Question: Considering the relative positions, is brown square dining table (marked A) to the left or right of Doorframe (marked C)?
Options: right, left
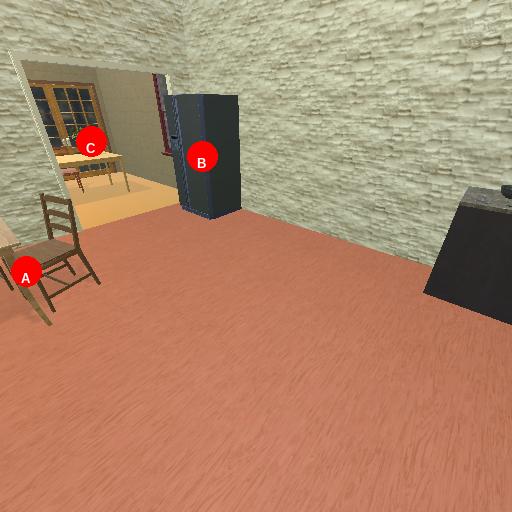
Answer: right